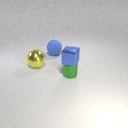
large blue rubber sphere to the right of large yellow metal sphere